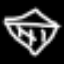
Label: diamond